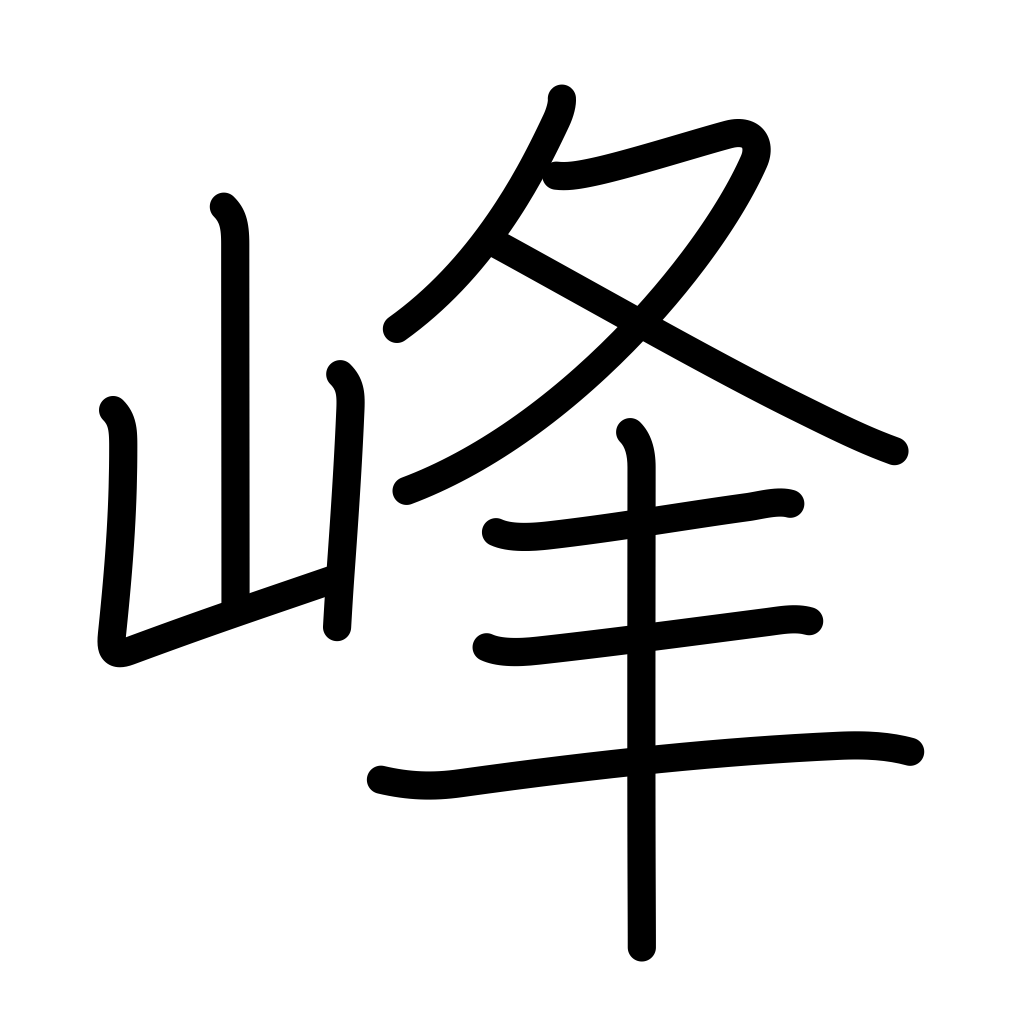
Meaning: summit, peak